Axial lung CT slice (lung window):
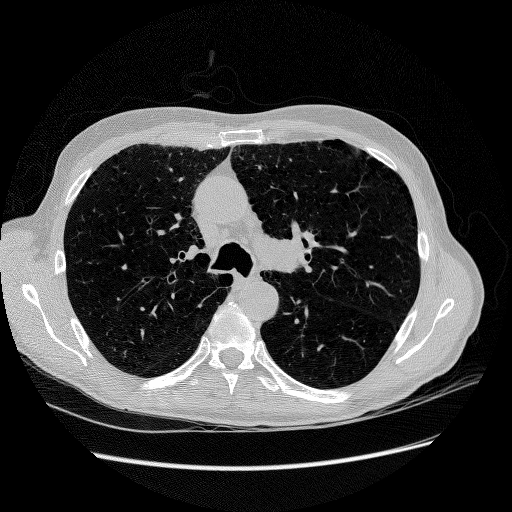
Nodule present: no